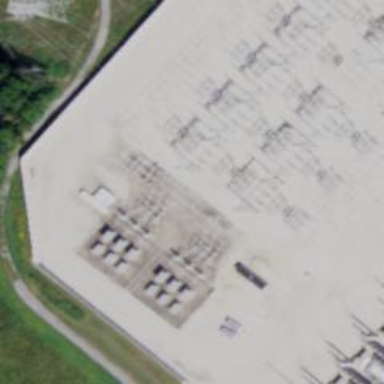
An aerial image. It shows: Switch used for power control.